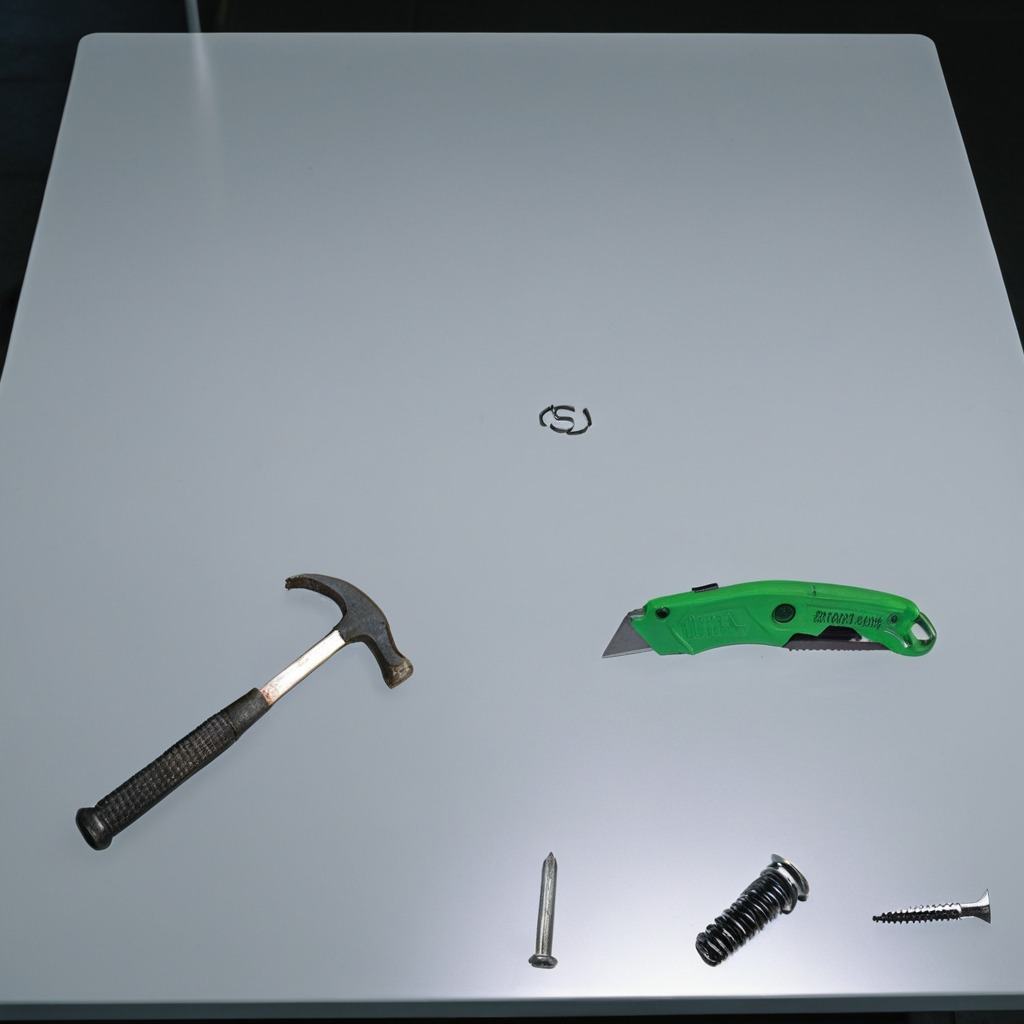
A utility knife, a metal machine screw, an iron nail, a hammer, and a coiled metal spring are lying on the clean empty table in a railway signal maintenance room.